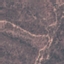
Land use / land cover: HerbaceousVegetation